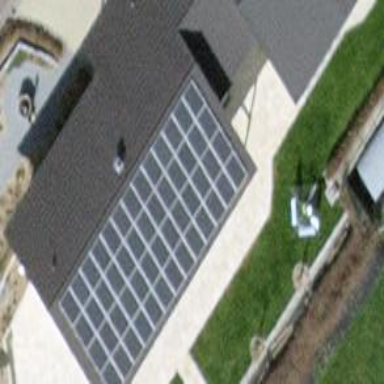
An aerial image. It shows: Solar power generator using photovoltaic method with solar photovoltaic panel types.